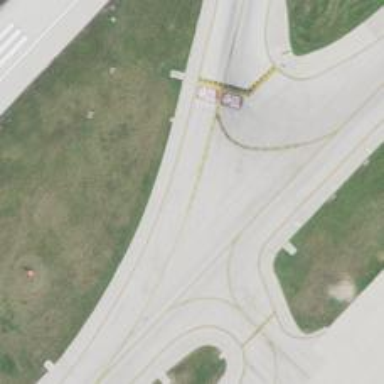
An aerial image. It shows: View of taxiway at the airport.